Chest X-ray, PA view. Patient: 31 years old, sex M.
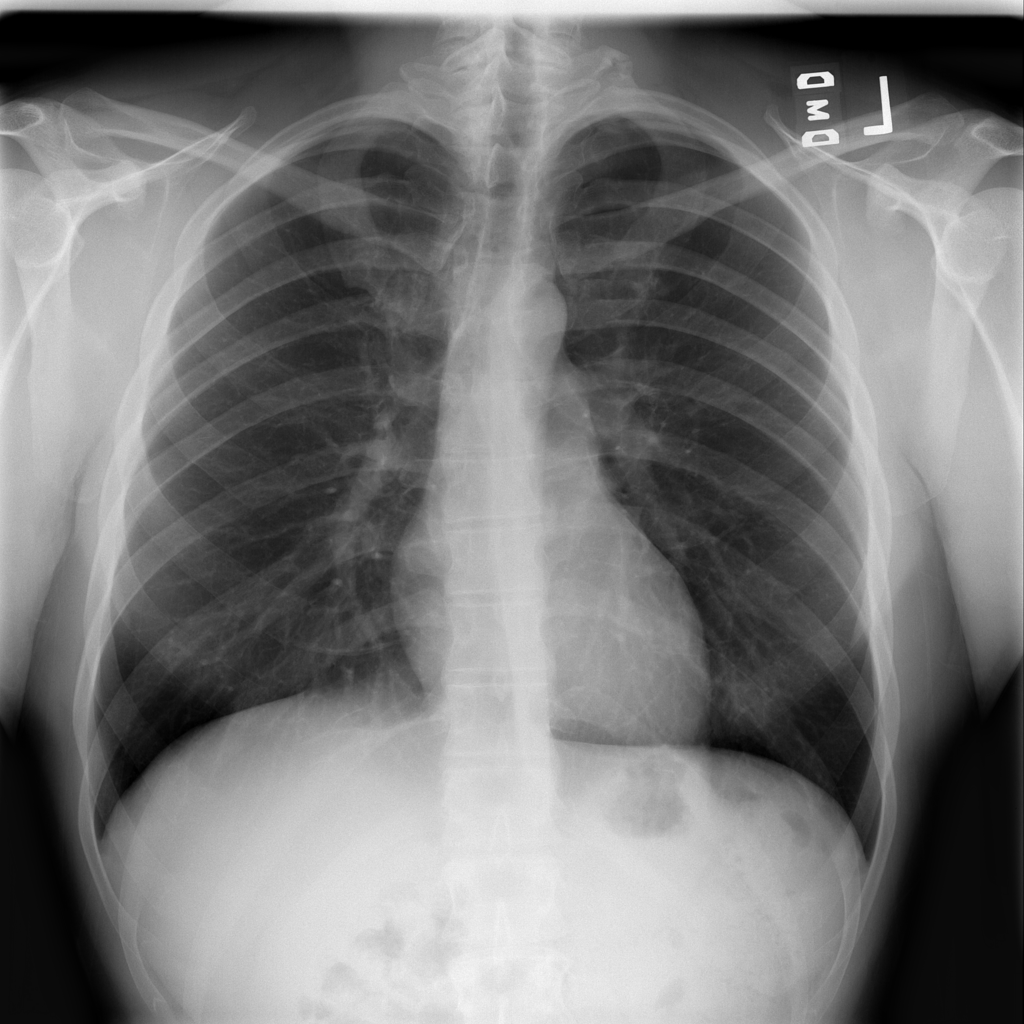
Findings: No Finding